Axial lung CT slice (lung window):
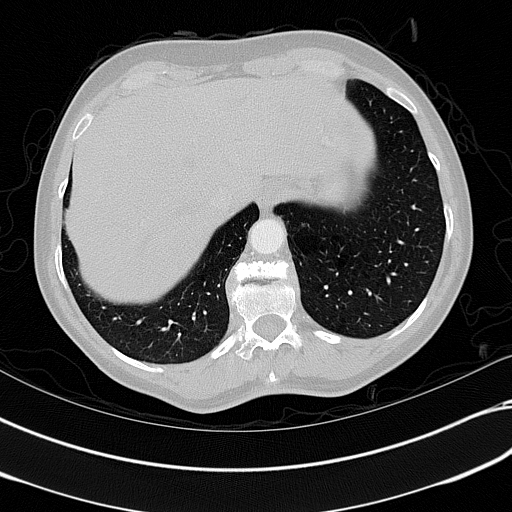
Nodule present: no